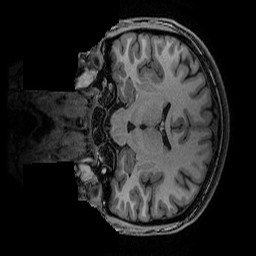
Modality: T1w
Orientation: coronal
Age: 17
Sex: female
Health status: ill
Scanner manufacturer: ge
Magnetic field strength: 3 T
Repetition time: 0.007664 s
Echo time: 0.00342 s